Question: I would like to copy of the code found in the "Elements" pane of Google Chrome's WebKit inspector to my clipboard. I'm on OS X.
Here is a screenshot of this pane (on the left side of the screen):

It appears that I am only able to select individual lines or sections, but not the entire text.
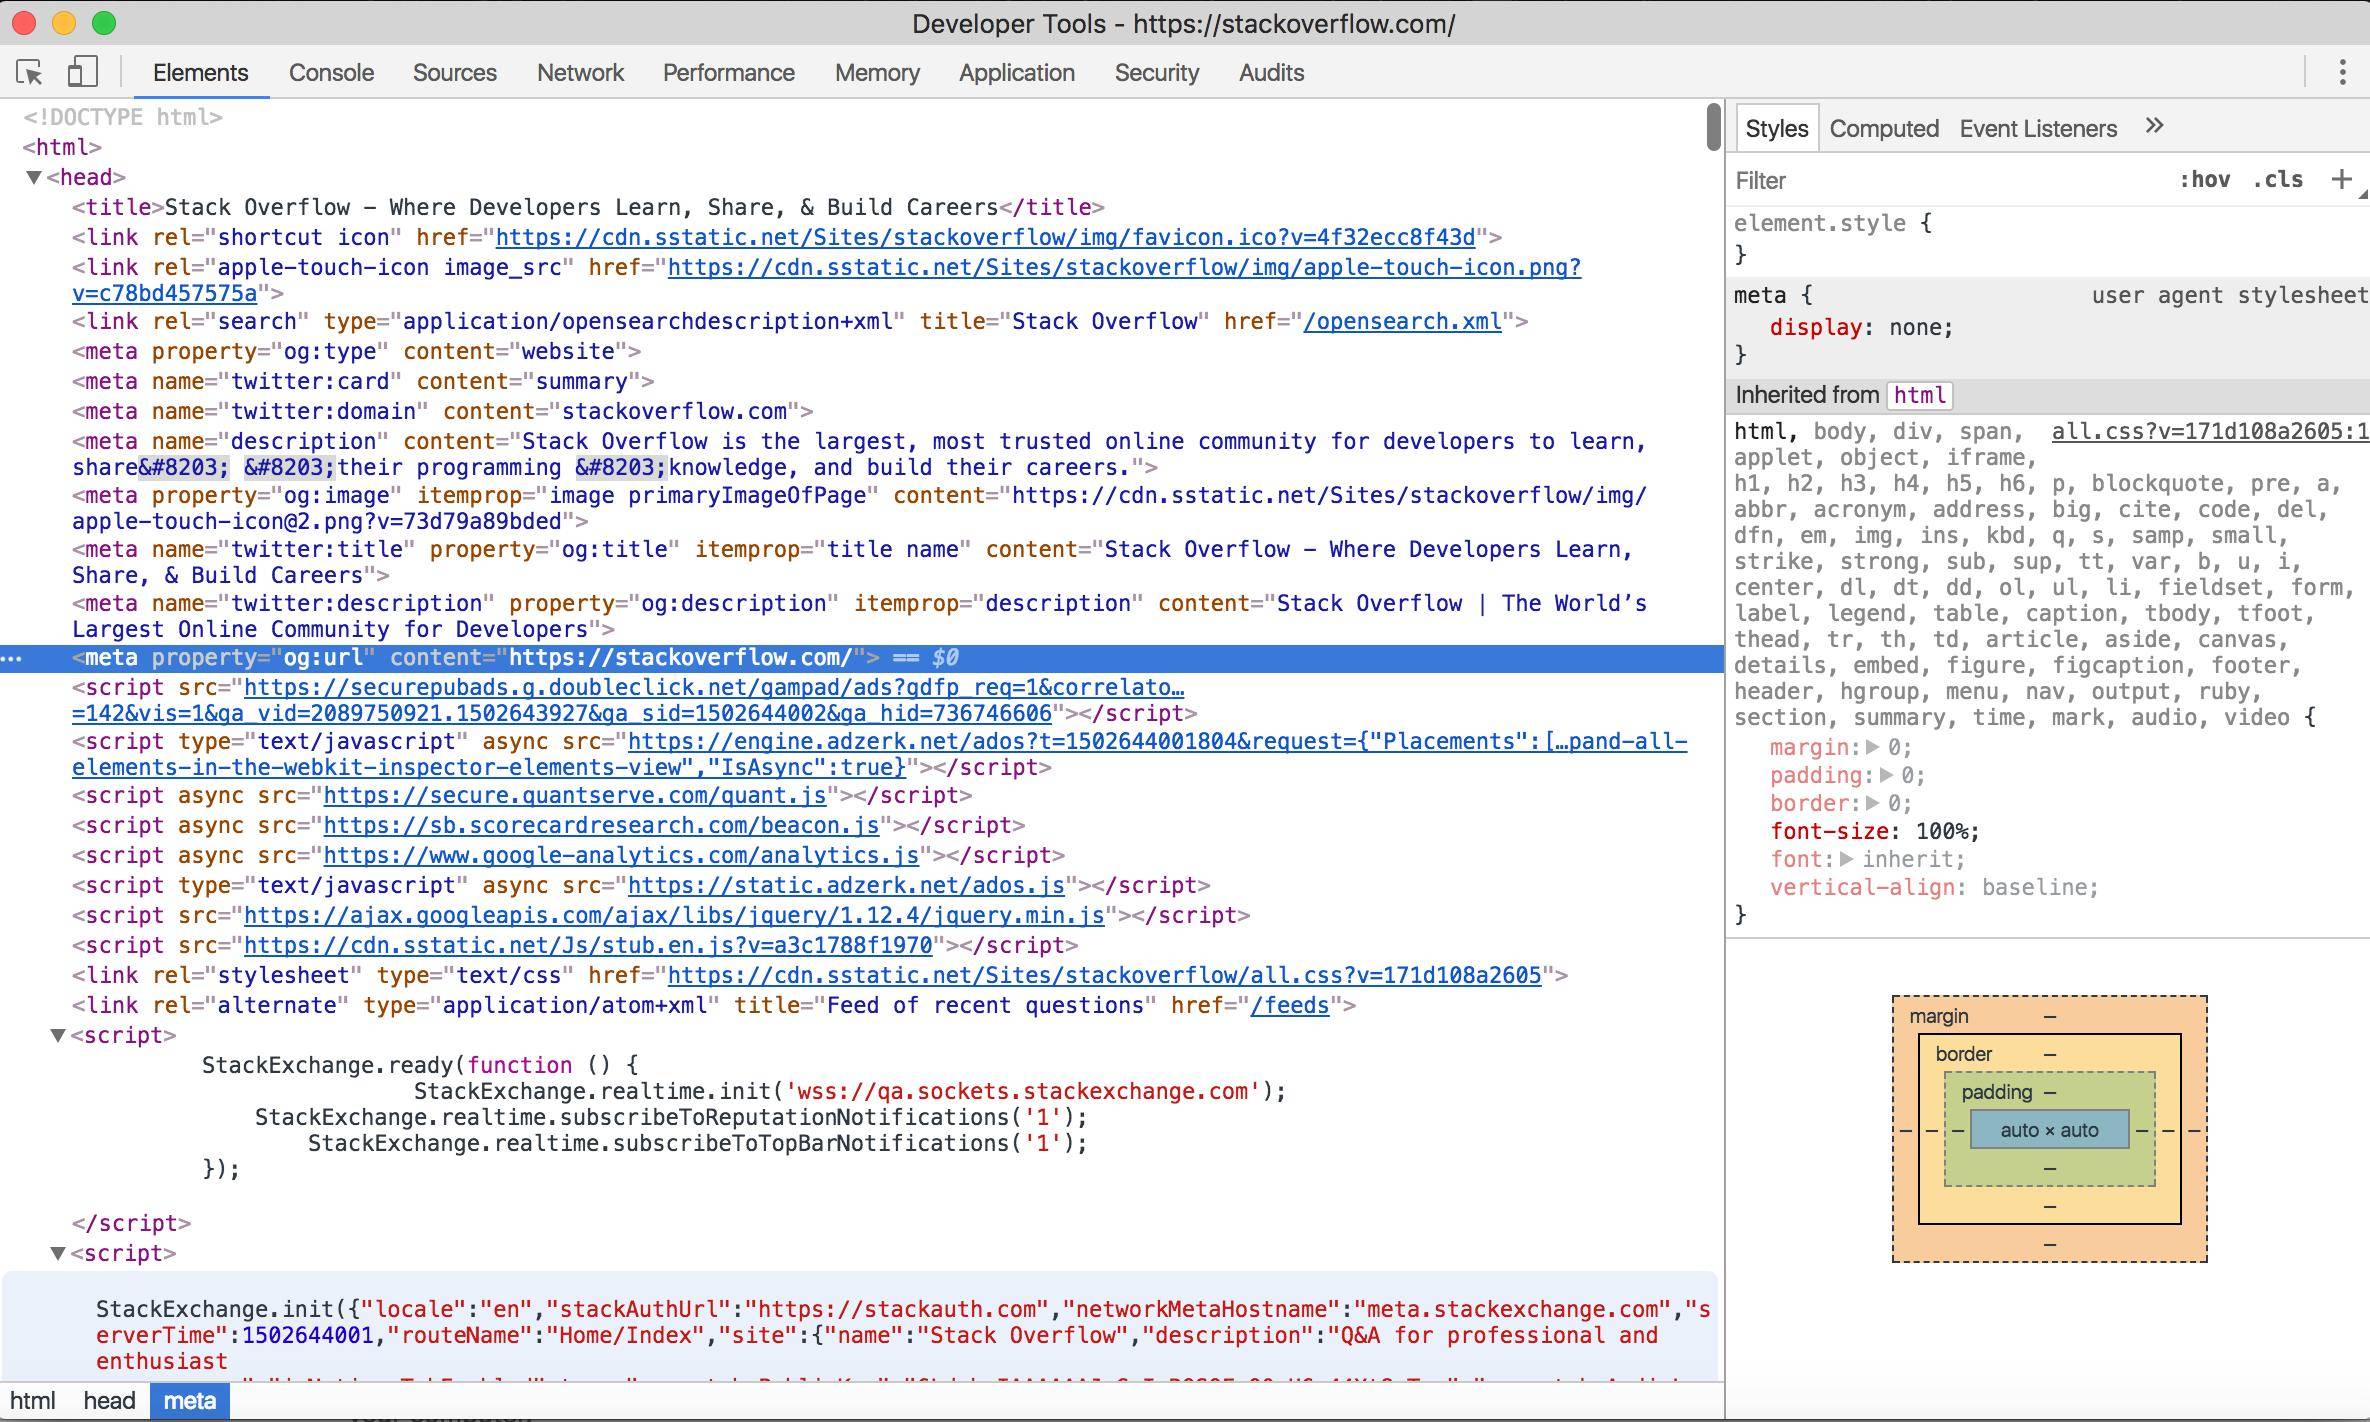
Answer: I've found the answer to my question. The solution is mentioned obliquely in parentheses in step one of the following answer:
- <URL>
You have to right-click the topmost '<html>' element, and then click .
The full code will now exist in a standard, editable text field, where you can finally and the text contents to the clipboard.